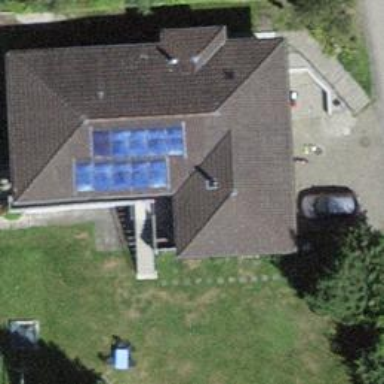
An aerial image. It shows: Solar power generator using photovoltaic method with solar photovoltaic panel types.